Question: I am trying to record a simple login and logout flow for a .Net application. After I submit the login credentials the welcome page's URL has a large alpha numeric number. This number is required to continue to the next steps.
On Fiddler I have noticed that the login credential submission request results in a 302 response and this response contain an 'a=129characterstring' that i need in my subsequent requests.
On JMeter I have added a recording controller and on the HTTP(S) Test Script Recorder I have Follow Redirects and Use KeepAlive checked (See below screenshot)

I have also recorded with Follow Redirects unchecked and different options for Grouping and HTTP Sampler Settings.
But with none of them I am able to record/capture the 302 response that i see on fiddler. Instead the login credential submission request always returns a 200 response, even if the login fails.
It is not as if that JMeter is not recording redirect requests, further down the scenario flow I have another redirect request which is captured.
I can't be the only one who is/has faced this problem. Does anyone have any suggestions on what I should be doing differently to get the 302 response?
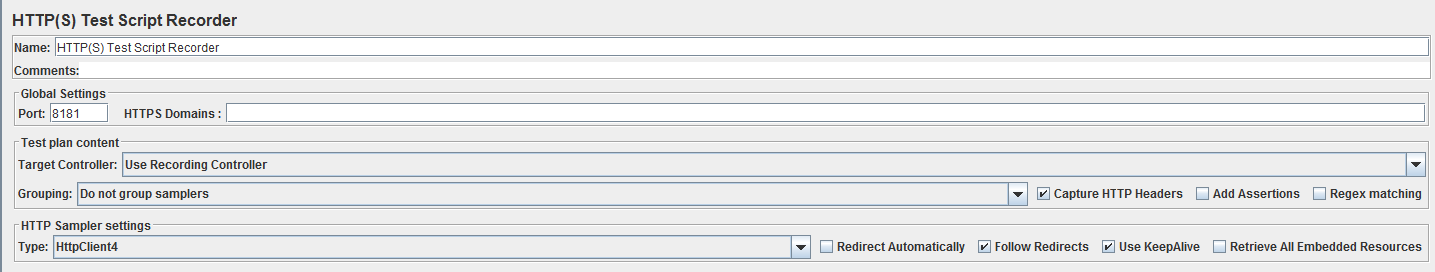
Answer: To do this:
-
Then you will need after this to uncheck "Follow Redirect" in the first one, and add a Regular Expression Post Processor to extract the data you want.
Then enable the commented second request and inject the extracted variable.